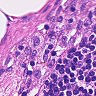
Metastatic tissue present: no